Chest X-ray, AP view. Patient: 43 years old, sex M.
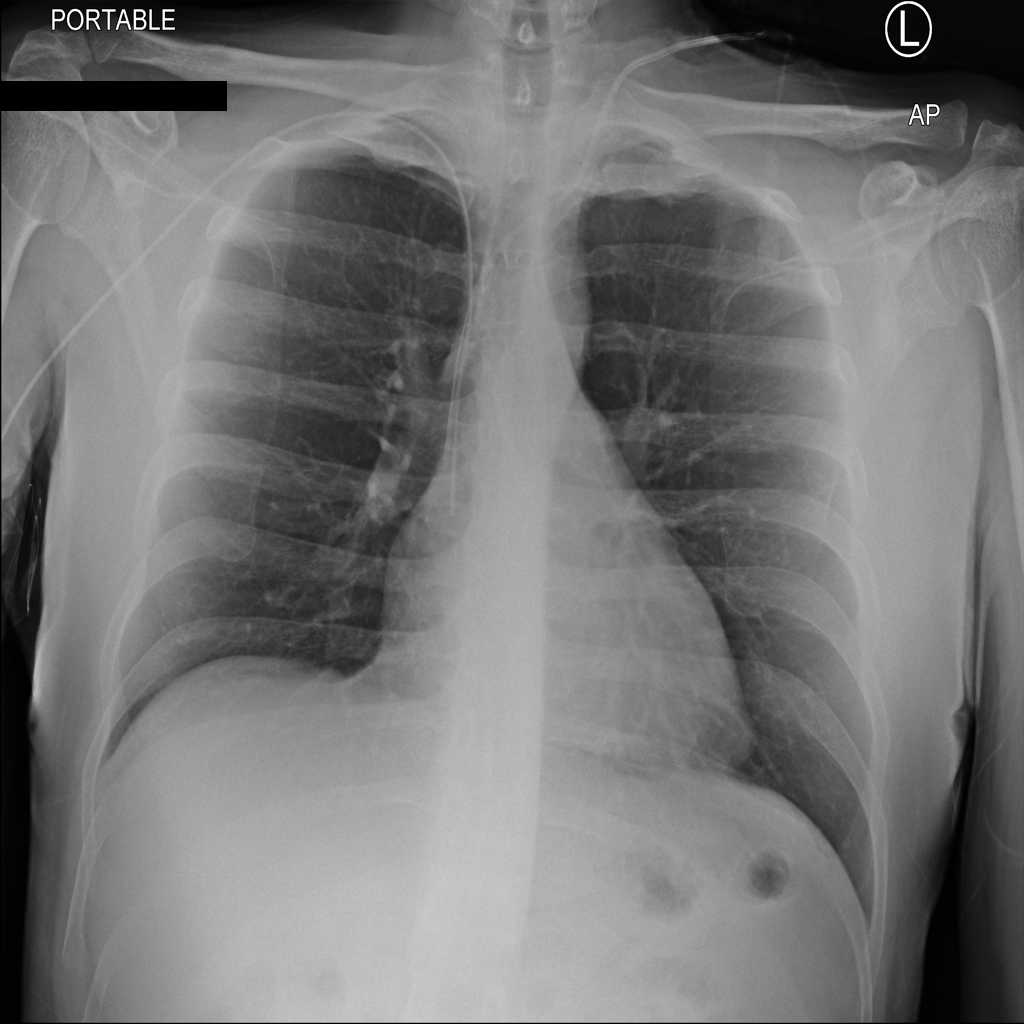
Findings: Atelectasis